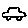
Label: car